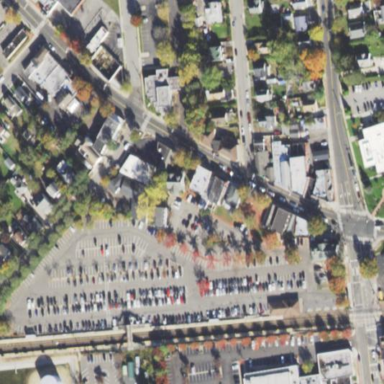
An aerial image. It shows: Parking area with surface.